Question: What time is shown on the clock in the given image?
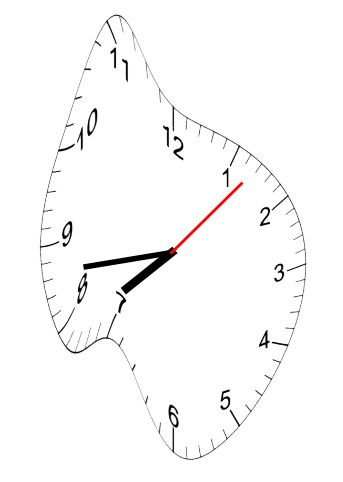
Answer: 07:43:07